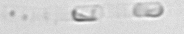
Label: Skeletonema